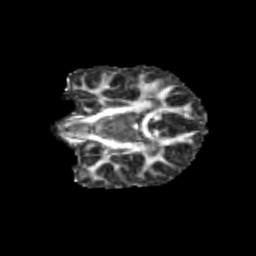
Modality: FA
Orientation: coronal
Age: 11
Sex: male
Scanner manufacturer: siemens
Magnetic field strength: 3 T
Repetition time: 3.8 s
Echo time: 0.07 s